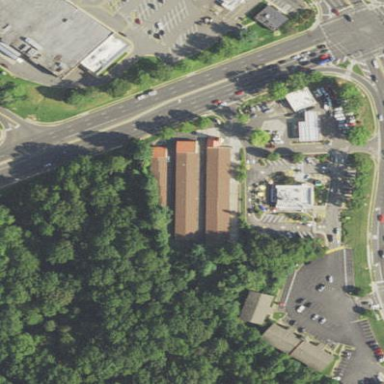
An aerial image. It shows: Commercial area.